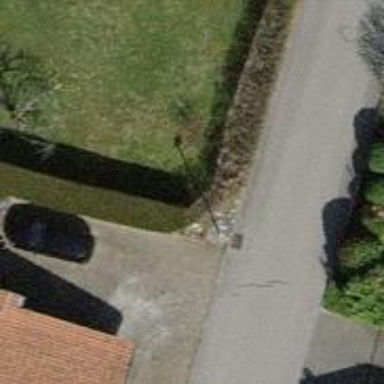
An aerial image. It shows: Hedge barrier.